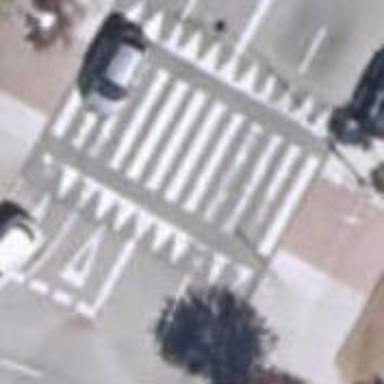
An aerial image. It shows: Marked crossing with traffic calming table.